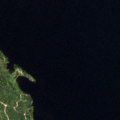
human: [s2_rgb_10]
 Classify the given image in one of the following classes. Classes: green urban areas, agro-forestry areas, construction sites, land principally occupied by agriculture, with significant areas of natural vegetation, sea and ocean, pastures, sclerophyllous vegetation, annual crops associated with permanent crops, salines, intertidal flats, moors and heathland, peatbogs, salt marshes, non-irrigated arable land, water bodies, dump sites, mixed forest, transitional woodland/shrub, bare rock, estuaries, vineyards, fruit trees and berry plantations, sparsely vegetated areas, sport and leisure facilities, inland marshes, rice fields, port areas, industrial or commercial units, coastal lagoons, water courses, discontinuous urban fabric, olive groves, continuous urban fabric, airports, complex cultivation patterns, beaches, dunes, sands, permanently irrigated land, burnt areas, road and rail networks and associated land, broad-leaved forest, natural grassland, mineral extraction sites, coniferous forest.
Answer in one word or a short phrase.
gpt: coniferous forest, water bodies